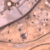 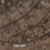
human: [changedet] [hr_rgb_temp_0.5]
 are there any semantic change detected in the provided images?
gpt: The area is further urbanized.